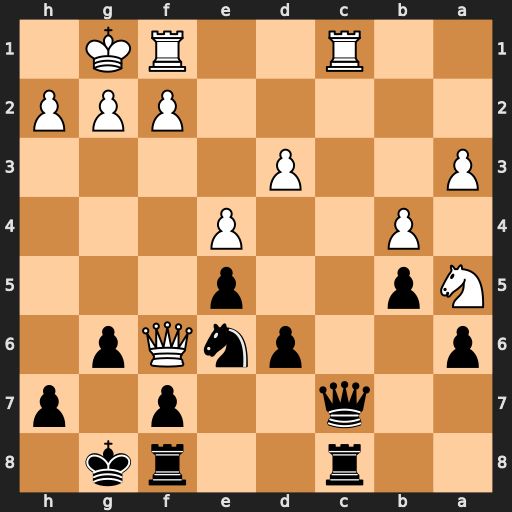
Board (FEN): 2r2rk1/2q2p1p/p2pnQp1/Np2p3/1P2P3/P2P4/5PPP/2R2RK1
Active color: b
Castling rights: -
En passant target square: -
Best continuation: Qxc1